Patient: sex M, age 78
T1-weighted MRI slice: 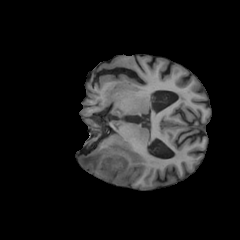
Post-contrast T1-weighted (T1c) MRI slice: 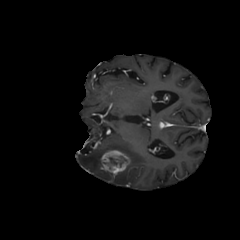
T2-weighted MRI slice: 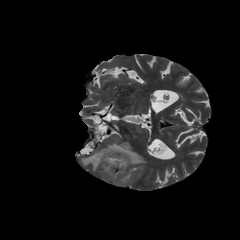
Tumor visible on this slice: yes
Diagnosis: Glioblastoma, IDH-wildtype
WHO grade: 4